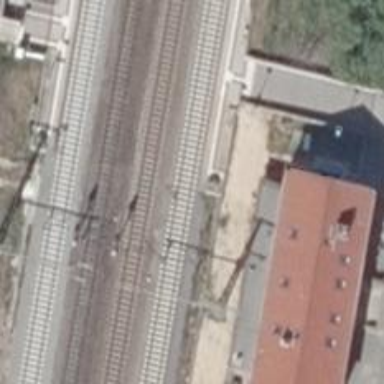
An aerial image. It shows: Platform edge at railway station.